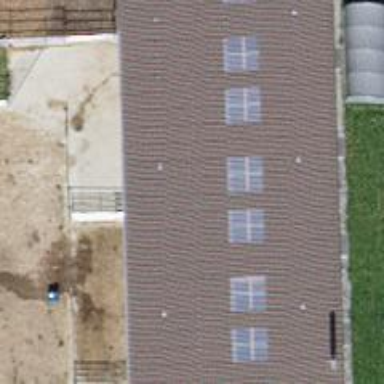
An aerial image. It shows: Building with flat roof.